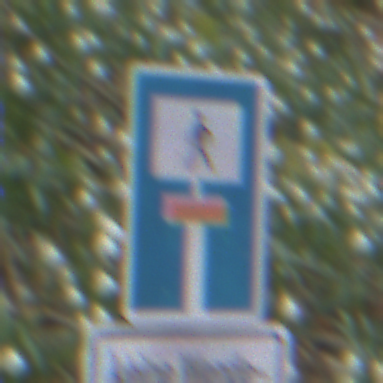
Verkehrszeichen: SackgasseFussgaengerDurchlaessig
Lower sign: HinweisGeaenderteVorfahrtVerkehrsfuehrungVerkehrsregelung3
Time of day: MorningAfternoon
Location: Outdoor (Nature)
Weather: PartlyCloudy
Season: NotSpecified
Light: Natural